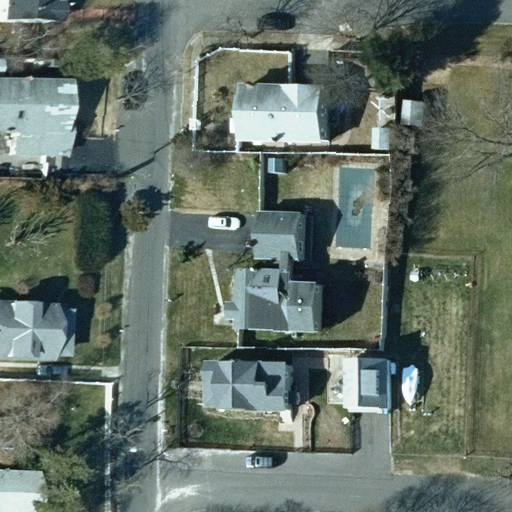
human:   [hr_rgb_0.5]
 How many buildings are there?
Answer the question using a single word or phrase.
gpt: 9

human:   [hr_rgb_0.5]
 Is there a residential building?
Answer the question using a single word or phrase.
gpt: yes

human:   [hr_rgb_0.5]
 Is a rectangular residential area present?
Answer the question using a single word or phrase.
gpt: yes

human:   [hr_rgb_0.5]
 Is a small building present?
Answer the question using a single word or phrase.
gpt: yes

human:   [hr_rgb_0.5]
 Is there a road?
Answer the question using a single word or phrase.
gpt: yes

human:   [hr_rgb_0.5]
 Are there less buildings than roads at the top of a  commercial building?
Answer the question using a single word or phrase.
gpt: no

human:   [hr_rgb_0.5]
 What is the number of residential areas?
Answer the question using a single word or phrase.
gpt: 1

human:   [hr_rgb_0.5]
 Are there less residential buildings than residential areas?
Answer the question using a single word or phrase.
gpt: no

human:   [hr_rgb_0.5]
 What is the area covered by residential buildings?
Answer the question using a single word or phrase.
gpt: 872m2

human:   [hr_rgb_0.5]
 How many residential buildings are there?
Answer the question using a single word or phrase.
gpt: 7

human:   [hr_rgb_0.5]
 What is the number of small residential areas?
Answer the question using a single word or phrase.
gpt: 0

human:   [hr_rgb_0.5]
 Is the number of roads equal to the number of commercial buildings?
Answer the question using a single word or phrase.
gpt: no

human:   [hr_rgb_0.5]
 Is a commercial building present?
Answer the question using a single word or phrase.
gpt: no

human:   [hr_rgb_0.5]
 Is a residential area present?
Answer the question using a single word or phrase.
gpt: yes

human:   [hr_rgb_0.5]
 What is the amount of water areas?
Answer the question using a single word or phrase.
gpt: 0

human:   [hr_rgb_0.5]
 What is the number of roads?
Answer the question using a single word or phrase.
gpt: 3

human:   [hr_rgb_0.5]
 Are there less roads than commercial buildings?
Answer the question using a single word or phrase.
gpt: no

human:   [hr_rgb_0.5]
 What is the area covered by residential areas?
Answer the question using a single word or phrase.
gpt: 10637m2

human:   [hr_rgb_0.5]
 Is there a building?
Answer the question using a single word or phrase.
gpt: yes

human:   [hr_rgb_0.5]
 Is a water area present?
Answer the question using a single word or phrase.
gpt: no

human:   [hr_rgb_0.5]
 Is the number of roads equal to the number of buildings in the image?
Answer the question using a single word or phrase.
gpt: no

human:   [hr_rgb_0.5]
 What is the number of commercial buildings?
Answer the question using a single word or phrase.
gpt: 0

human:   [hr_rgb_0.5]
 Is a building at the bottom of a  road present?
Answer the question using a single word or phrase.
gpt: yes

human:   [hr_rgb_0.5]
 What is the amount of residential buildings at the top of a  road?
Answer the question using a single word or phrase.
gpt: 6

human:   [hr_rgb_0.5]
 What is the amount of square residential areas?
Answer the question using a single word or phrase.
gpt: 0

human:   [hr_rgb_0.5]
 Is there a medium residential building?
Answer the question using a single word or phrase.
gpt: yes

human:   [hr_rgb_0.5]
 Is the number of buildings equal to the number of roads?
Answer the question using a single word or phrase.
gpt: no

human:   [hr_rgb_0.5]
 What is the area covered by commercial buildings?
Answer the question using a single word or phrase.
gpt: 0m2

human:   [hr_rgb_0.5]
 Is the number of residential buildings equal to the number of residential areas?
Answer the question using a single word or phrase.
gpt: no

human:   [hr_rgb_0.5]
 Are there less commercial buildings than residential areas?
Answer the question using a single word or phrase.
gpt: yes

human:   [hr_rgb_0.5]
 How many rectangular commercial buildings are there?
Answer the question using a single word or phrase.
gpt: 0

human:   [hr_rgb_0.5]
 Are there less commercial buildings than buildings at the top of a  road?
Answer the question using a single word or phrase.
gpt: yes

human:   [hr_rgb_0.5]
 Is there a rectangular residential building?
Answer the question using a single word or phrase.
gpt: yes

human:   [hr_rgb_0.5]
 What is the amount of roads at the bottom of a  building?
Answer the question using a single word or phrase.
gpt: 3

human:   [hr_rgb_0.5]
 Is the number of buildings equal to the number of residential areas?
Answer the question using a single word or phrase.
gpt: no

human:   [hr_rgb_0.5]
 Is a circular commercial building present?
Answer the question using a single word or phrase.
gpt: no

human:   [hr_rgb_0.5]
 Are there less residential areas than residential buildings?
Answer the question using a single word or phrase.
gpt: yes

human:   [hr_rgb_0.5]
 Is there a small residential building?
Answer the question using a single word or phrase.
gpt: yes

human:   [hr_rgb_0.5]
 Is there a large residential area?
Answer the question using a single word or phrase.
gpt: yes

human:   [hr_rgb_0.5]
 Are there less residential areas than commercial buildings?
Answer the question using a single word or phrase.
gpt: no

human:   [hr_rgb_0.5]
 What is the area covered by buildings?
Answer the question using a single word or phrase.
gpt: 994m2

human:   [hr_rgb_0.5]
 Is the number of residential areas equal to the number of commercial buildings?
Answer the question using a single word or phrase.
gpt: no

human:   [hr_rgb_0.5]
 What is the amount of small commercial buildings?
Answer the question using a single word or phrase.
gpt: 0

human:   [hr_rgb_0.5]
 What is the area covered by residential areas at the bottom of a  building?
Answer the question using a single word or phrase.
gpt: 10637m2

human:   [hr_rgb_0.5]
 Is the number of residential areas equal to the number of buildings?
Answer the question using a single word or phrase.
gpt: no

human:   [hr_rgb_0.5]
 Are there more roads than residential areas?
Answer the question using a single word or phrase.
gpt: yes

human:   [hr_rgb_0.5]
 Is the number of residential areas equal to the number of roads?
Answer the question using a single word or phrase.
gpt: no

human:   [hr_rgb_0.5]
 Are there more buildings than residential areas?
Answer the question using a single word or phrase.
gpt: yes

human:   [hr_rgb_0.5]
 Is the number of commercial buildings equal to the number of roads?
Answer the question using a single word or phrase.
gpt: no

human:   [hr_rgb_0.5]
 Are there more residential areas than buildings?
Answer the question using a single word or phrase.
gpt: no

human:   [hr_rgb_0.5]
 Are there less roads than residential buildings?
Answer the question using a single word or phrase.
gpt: yes

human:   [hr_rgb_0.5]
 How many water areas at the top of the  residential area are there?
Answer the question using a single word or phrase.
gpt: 0

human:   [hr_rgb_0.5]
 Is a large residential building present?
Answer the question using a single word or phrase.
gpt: no

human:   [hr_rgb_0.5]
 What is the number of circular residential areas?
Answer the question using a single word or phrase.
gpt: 0

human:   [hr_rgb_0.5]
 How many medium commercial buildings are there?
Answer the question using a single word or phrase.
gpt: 0

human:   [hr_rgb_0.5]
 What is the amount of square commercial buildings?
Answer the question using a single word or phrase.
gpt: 0

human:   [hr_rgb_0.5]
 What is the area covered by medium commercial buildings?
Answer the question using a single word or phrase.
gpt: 0m2

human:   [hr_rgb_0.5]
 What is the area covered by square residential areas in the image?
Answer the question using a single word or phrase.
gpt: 0m2

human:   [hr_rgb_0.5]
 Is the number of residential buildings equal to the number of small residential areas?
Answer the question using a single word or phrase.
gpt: no

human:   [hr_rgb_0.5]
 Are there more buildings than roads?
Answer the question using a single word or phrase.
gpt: yes

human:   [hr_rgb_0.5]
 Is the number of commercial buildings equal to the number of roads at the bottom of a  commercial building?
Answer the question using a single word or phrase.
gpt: yes

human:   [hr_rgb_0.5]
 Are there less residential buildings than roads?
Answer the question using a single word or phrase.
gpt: no

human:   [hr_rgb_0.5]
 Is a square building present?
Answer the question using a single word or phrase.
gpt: no

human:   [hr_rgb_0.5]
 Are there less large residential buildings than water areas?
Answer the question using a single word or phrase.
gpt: no